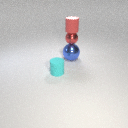
small cyan rubber cylinder in front of large blue metal sphere